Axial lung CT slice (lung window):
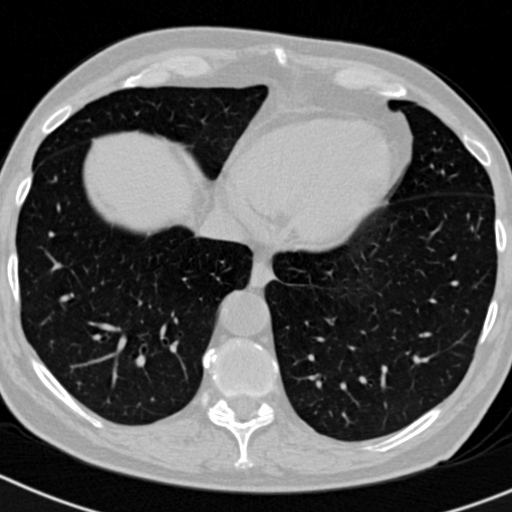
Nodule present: no